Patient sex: F
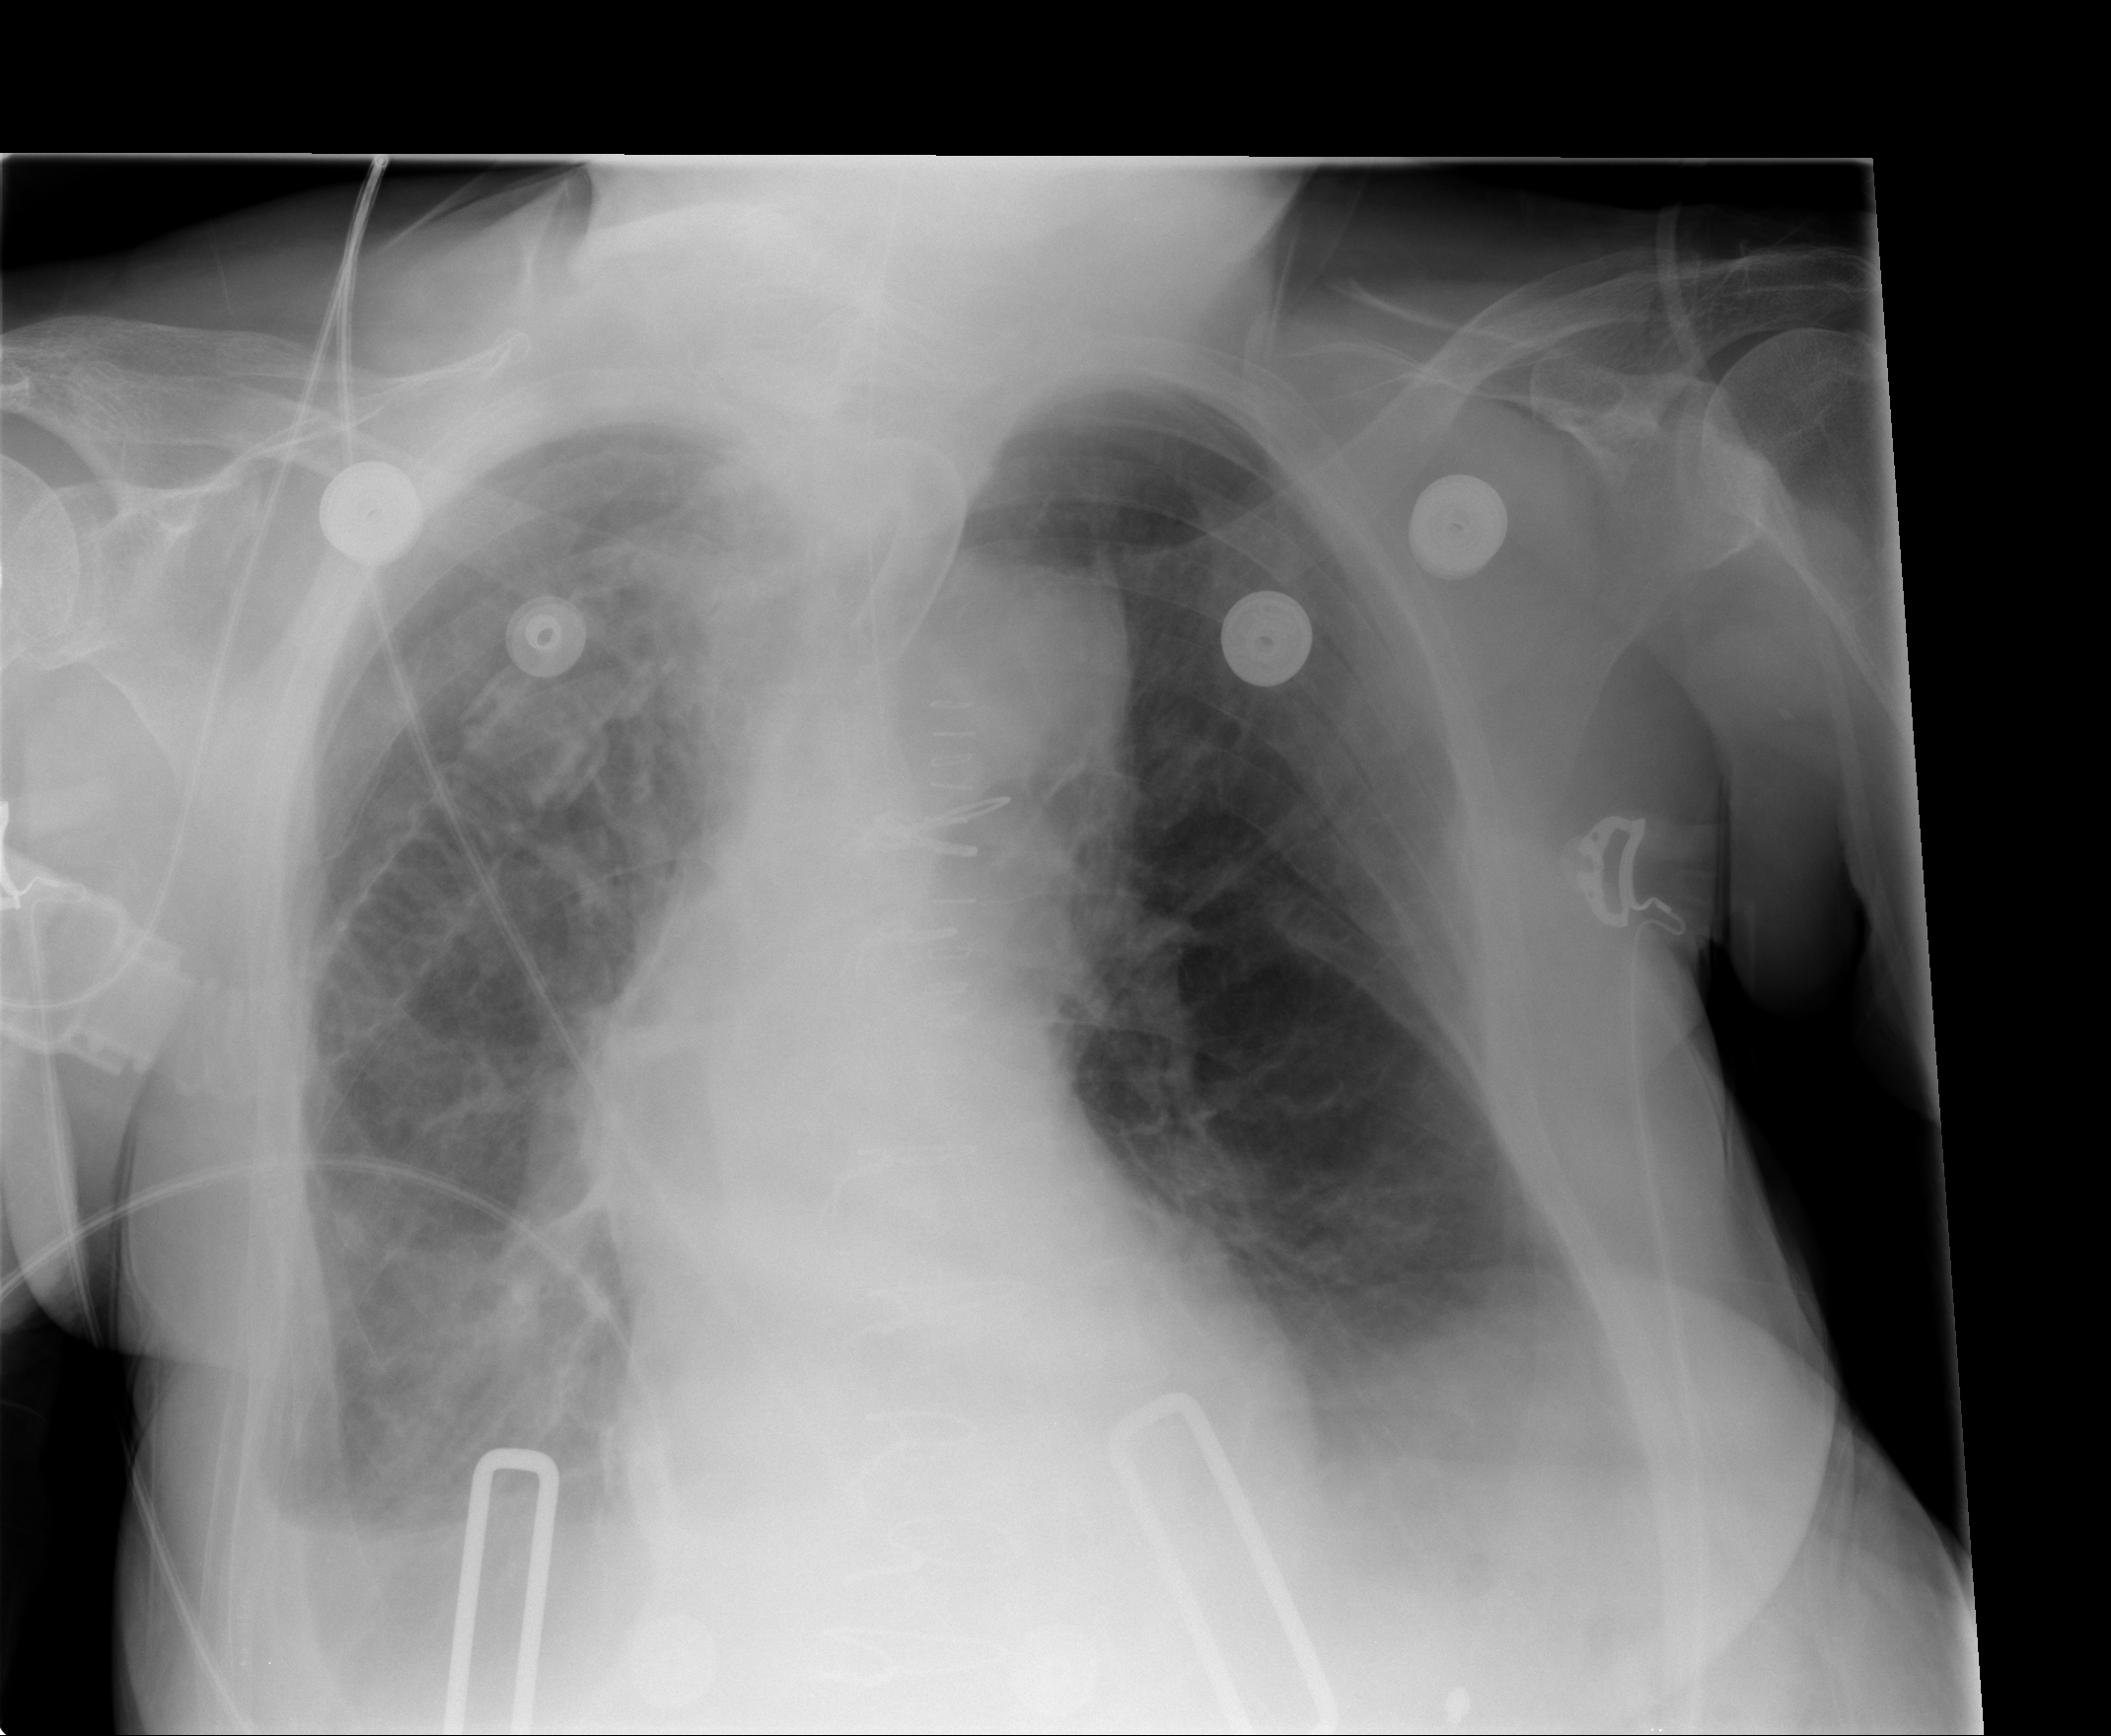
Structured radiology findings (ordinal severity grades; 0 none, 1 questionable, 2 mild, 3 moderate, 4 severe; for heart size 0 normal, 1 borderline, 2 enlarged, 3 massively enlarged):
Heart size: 0
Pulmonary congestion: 2
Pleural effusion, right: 3
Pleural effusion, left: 2
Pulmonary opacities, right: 3
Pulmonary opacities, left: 1
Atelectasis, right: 3
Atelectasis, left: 2